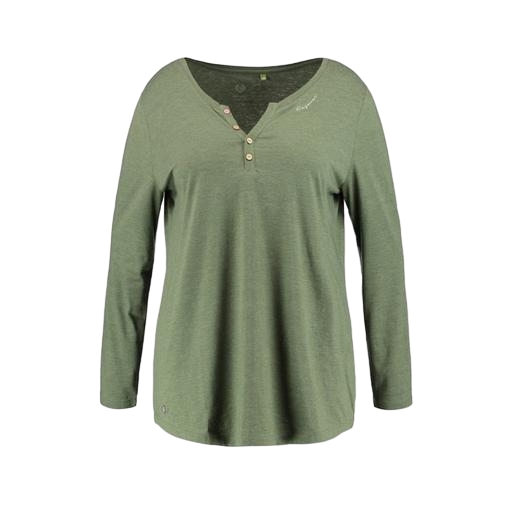
long-sleeve henley tee, long sleeved green tee, green joy longline jersey tee, white background